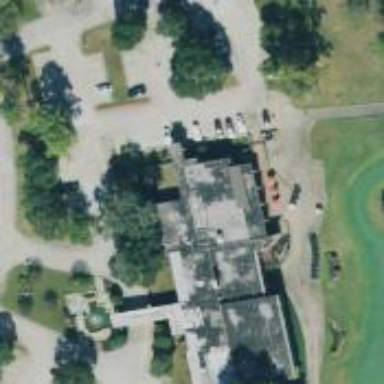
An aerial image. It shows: Clubhouse for golf.